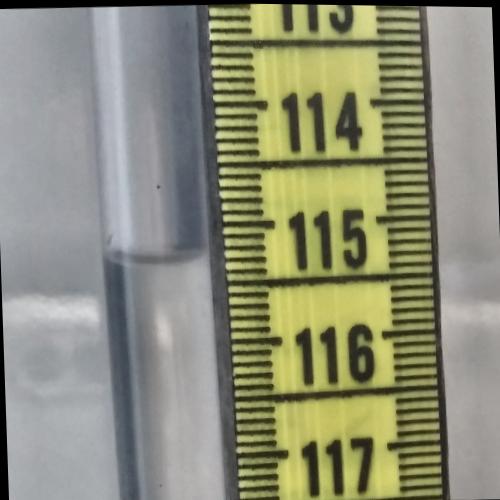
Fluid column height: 115.3 cm